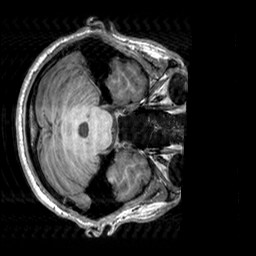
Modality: T1w
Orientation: axial
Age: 26
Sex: male
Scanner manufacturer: siemens
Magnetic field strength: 3 T
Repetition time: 2.3 s
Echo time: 0.00303 s